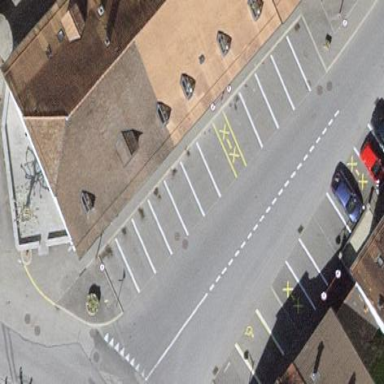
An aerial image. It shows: Street side parking area.